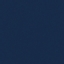
Land use / land cover: SeaLake